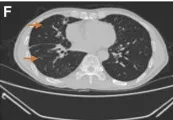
Image evaluation in November 2022: dissociated response.
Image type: radiology (ct)